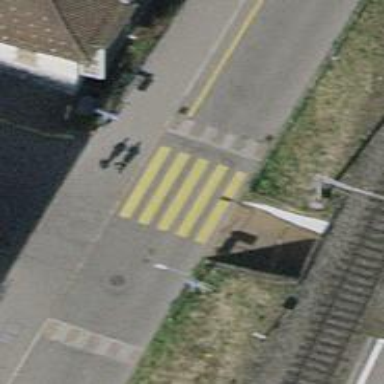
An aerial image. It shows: Uncontrolled zebra crossing with traffic calming table.